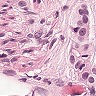
Metastatic tissue present: yes